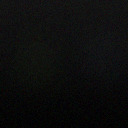
Screen state: off